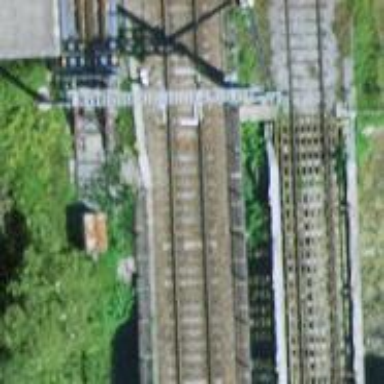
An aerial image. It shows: Railway bridge with electrified tracks and single contact line.